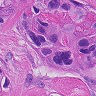
Metastatic tissue present: yes